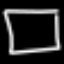
Label: square